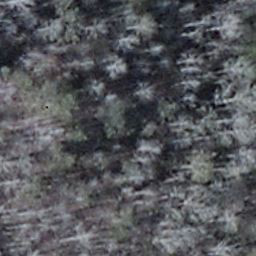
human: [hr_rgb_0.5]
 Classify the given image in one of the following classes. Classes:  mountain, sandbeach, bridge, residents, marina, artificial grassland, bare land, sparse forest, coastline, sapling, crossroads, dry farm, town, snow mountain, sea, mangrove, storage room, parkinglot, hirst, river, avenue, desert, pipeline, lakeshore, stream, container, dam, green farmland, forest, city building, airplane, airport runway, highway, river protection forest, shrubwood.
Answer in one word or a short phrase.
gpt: shrubwood